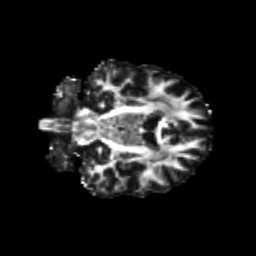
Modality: FA
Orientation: coronal
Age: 22
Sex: female
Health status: healthy
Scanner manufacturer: siemens
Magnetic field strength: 3 T
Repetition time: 8.6 s
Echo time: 0.095 s